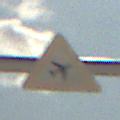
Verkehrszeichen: FlugbetriebLinks
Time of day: Midday
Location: Outdoor (Beach)
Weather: PartlyCloudy
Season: NotSpecified
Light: Natural